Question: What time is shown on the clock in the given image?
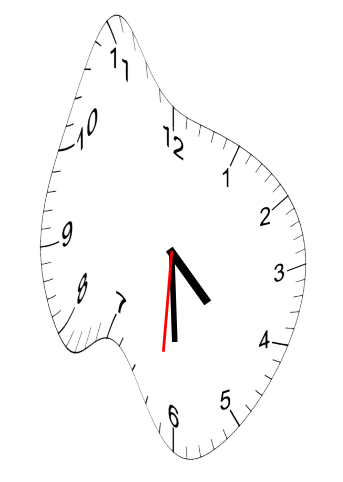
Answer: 04:29:31